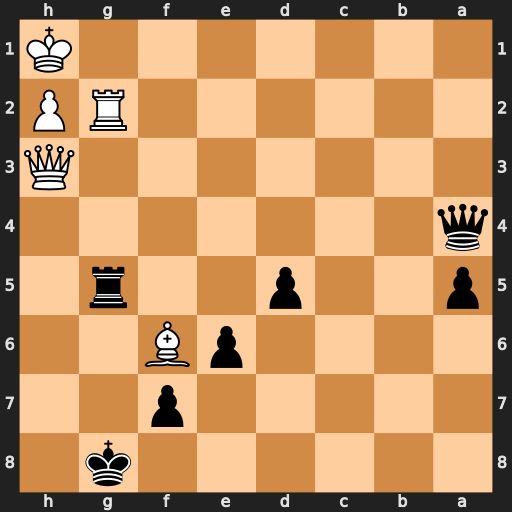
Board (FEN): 6k1/5p2/4pB2/p2p2r1/q7/7Q/6RP/7K
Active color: b
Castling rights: -
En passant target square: -
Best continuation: Qd1+ Rg1 Qxg1#